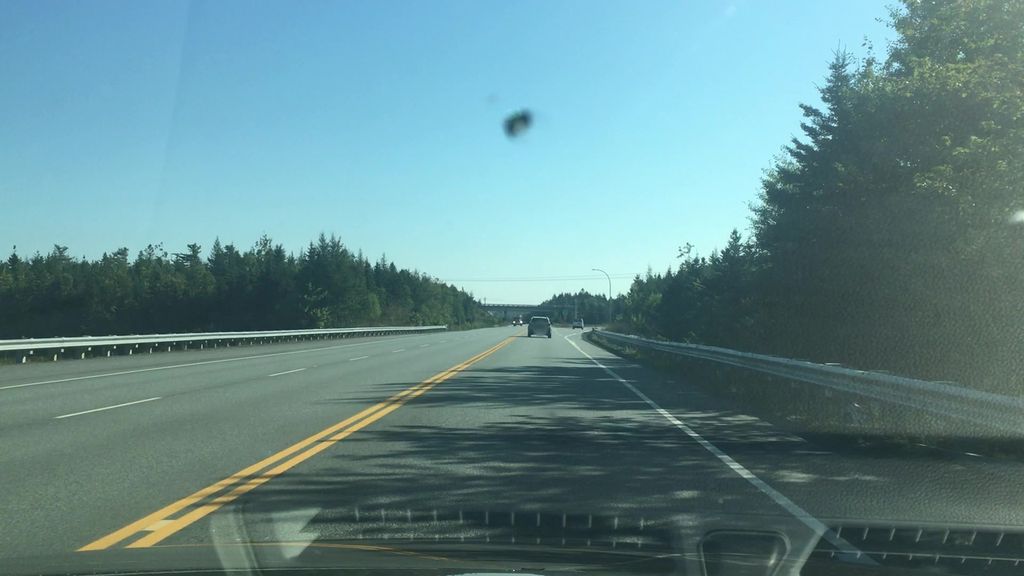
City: halifax